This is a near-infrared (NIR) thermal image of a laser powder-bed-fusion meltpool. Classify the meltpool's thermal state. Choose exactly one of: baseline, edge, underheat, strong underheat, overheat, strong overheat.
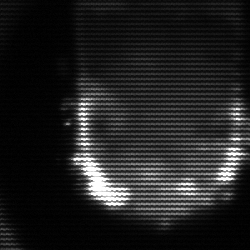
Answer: baseline